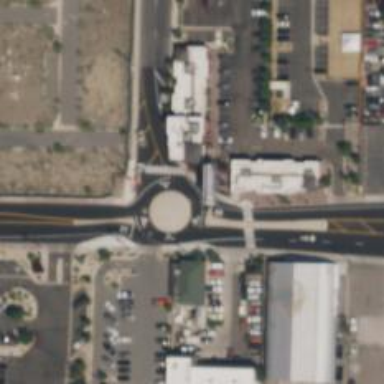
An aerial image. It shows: Secondary road made of asphalt leading to roundabout.